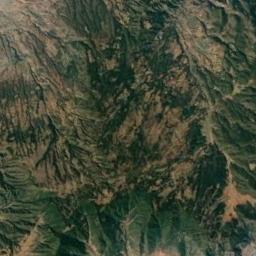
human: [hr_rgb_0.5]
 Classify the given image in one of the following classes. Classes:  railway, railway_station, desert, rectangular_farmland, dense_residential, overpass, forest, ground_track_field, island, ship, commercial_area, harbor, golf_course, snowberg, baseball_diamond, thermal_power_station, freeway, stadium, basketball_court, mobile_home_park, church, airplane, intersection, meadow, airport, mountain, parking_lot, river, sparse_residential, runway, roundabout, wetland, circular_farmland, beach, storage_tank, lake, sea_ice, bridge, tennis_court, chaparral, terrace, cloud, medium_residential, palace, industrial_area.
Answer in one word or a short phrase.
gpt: mountain